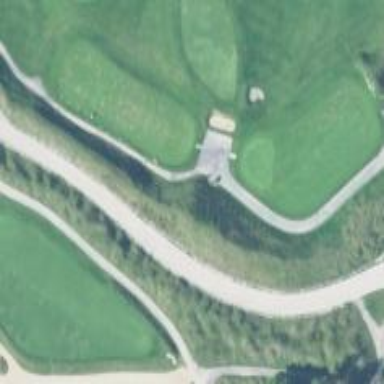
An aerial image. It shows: Service road used as golf cart path.